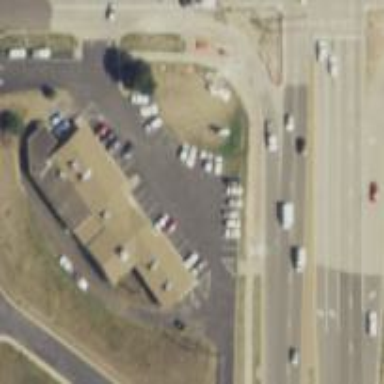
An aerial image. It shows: Retail building.